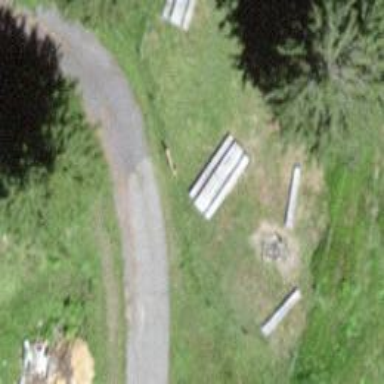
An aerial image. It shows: Picnic site with barbecue amenities available.